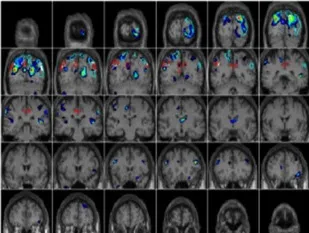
Neuroimaging and electroencephalography of the patient. (E)
99m Tc-ECD SPECT at age 13 years and 6 months, colored by the easy Z-score imaging system. Hypoperfusion is observed in the bilateral parietal and left occipital areas.
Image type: radiology (mri)